【题型】填空题　【知识点】立体几何　【难度】medium
如图, 已知正三角形 $ABC$ 和正方形 $BCDE$ 的边长均为 3, 且二面角 $A-BC-D$ 的大小为 $\frac{\pi}{6}$, 则 $\overrightarrow{AC} \cdot \overrightarrow{BD} =$ \underline{\quad\quad\quad}.

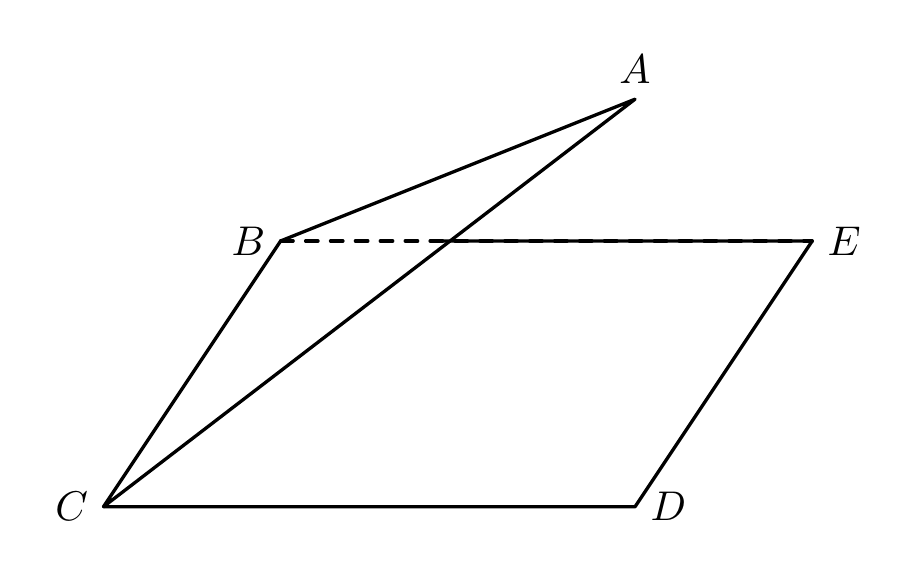
【解答】
【答案】 $-\frac{9}{4}$

【知识点】空间向量数量积的应用、求二面角

【分析】设 $F,G$ 分别为 $BC,DE$ 的中点, 连接 $AF,FG$, 可证得 $AF \perp BC, FG \perp BC$, 即可得到 $\angle AFG = \frac{\pi}{6}$,

进而根据向量的加减运算以及数量积的运算律, 即可求得答案.

【详解】设 $F,G$ 分别为 $BC,DE$ 的中点, 连接 $AF,FG$,

在正三角形 $ABC$ 中, $AF \perp BC$, 且 $BC = 3, AF = \sqrt{3^2 - \left(\frac{3}{2}\right)^2} = \frac{3\sqrt{3}}{2}$,

在正方形 $BCDE$ 中, $FG \parallel CD, FG \perp BC, FG = CD = 3$,

则 $\angle AFG$ 为二面角 $A-BC-D$ 的平面角, 即 $\angle AFG = \frac{\pi}{6}$,

故 $\overrightarrow{AC} \cdot \overrightarrow{BD} = (\overrightarrow{AF} + \overrightarrow{FC}) \cdot (\overrightarrow{BC} + \overrightarrow{CD}) = \left(\overrightarrow{AF} + \frac{1}{2}\overrightarrow{BC}\right) \cdot (\overrightarrow{BC} + \overrightarrow{FG})$

$= \overrightarrow{AF} \cdot \overrightarrow{BC} + \overrightarrow{AF} \cdot \overrightarrow{FG} + \frac{1}{2}\overrightarrow{BC}^2 + \frac{1}{2}\overrightarrow{BC} \cdot \overrightarrow{FG}$

$= 0 + \frac{3\sqrt{3}}{2} \times 3 \times \cos\frac{5\pi}{6} + \frac{1}{2} \times 3^2 + 0 = -\frac{9}{4}$.

故答案为: $-\frac{9}{4}$.

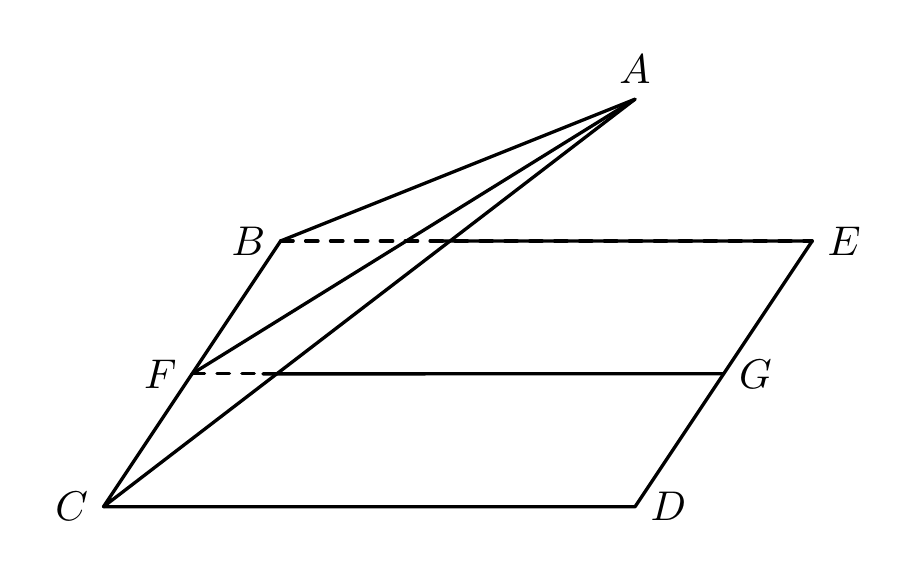